Question: I am developing a very simple course catalog. I am using dynamic select drop down menus to display 'courses' being offered by an specific 'academy'. Initially, I am displaying the full list of 'courses available' in theses select menus with values from mysql database table named 'courses_selection_list'. Then I am selecting courses being offered by 'academy_id=15' by marking the values 'selected=selected'. In the Jquery/JS you will see that I am making a one time ajax call to file <URL> where it then displays the select menus when the page loads.
My problem is the following: I am only able to display one value of the course being offered by 'academy_id=15'. How can I display them all? Or is there a better approach to this? <URL>
<URL>
'''
<script>
var option = $('#courses_offered').val();
showFields(option);
function showFields(option){
var content = '';
for (var i = 1; i <= option; i++){
var content = '';
for (var i = 1; i <= option; i++){
(function(i) {
$.ajax({
type: "POST",
url: "getCourses.php",
data: {
value: option
},
success: function (data) {
content += '<div id="course_'+i+'">'
+'<label>Course # '+i+'</label><br />'
+'<label>Course Name:</label>'
+'<select id="coursename_'+i+'" name="coursename_'+i+'" class="course_list">'
+'<option value="" >--- Select ---</option>"';
content += data;
content += '</select></div></br>';
$('#course_catalog').html(content);
}
});
})(i);
}
$('#course_catalog').html(content);
}
$('#course_catalog').html(content);
}
</script>
<select name="courses_offered" id="courses_offered" disabled>
<?php
$db_select2 = $db_con->prepare("
SELECT academy_id
FROM courses_by_academy
WHERE academy_id = :id
");
if (!$db_select2) return false;
if (!$db_select2->execute(array(':id' => $id))) return false;
$courses_count = $db_select2->rowCount();
echo "<option>----Select----</option>";
echo "<option value="1"". (($courses_count=="1")?"selected="selected"":"") .">1</option>";
echo "<option value="2"". (($courses_count=="2")?"selected="selected"":"") .">2</option>";
echo "<option value="3"". (($courses_count=="3")?"selected="selected"":"") .">3</option>";
echo "<option value="4"". (($courses_count=="4")?"selected="selected"":"") .">4</option>";
echo "<option value="5"". (($courses_count=="5")?"selected="selected"":"") .">5</option>";
?>
</select>
<div id="course_catalog"></div>
'''
<URL> - courses values
'''
$id = 15;
//get the course list
$course_query = $db_con->prepare("SELECT course_id, course_name FROM courses_selection_list;");
$course_query->execute();
$data = $course_query->fetchAll();
foreach ($data as $row){
//select the courses being offered by academy_id=15
$option = "<option value='".$row["course_id"].":".$row["course_name"]."'";
$db_select = $db_con->prepare("
SELECT academy_id, course_name, course_id,
course_start_date, course_end_date
FROM courses_by_academy
WHERE academy_id = :id
");
if (!$db_select) return false;
if (!$db_select->execute(array(':id' => $id))) return false;
$results = $db_select->fetchAll(\PDO::FETCH_ASSOC);
if (empty($results)) return false;
foreach ($results as $value) {
$result= $value['course_id'];
if ($result == $row['course_id']) {
$option .= "selected='selected'";
}
}
$option .= ">". $row['course_name'] ."</option>";
//show result
echo $option;
}
'''
'courses_selection_list'
'''
+-----------+-------------------------+
| course_id | course_name |
+-----------+-------------------------+
| 1 | Math |
| 2 | English |
| 3 | Science |
| 4 | Other- Not Listed |
| 5 | Social Studies |
| 6 | Home Mac |
| 7 | Business Management |
| 8 | Psychology |
| 9 | Accounting |
| 10 | Advanced Networks |
| 11 | Information Techonology |
+-----------+-------------------------+
'''
'courses_by_academy'
'''
+----+------------+--------------------------+-----------+------------+----------+
| id | academy_id | course_name | course_id | start_date |end_date |
+----+------------+--------------------------+-----------+------------+----------+
| 1 | 15 | Science | 3 |2013-12-04 |2013-12-25|
| 2 | 15 | Business Management | 7 |2013-12-04 |2013-12-25|
| 3 | 15 | Information Technology | 11 |2013-12-04 |2013-12-25|
+----+------------+--------------------------+-----------+------------+----------+
'''
Desired Result:

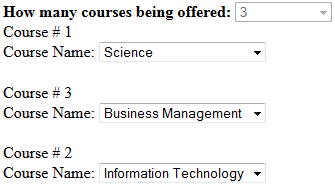
Answer: Javascript insert into document.ready event
'''
var option = 3,
$course_catalog = $('#course_catalog');
showFields(option);
function showFields(option){
$course_catalog.html('');
// request only once
$.ajax({
type: "POST",
url: "getCourses.php",
async : false,
data: {
value : option
},
dataType : 'json',
contentType : 'application/json',
success: function (data) {
for (var i = 1; i <= option; i++){
// prepare select
$course_catalog.append('<div id="course_' + i + '"><label>Course # '+i+'</label><br />'
+'<label>Course Name:</label>'
+'<select id="coursename_'+i+'" name="coursename_'+i+'" class="course_list">'
+'<option value="" >--- Select ---</option>"'
+'</select><br/><p id="date_'+i+'"></p></div></br>');
var $el = $course_catalog.find('#coursename_' + i),
val = 0,
index = 1;
for(var n in data) {
var o = data[n];
if (o.academy_id > 0) {
if (index == i) {
val = o.id + ':' + o.name;
$course_catalog.find('#date_'+i).html('Start at: ' + o.start_date + ' until '+o.end_date);
}
index ++;
}
$el.append('<option value="' + o.id + ':' + o.name + '">'+o.name+'</option>');
}
$el.val(val);
}
}
});
}
'''
PHP code:
'''
header("Content-type: application/json");
$id = 15;
//get the course list
$course_query = $db_con->prepare("
SELECT
t.course_id, t.course_name, IFNULL(lj.academy_id, 0) as academy_id, lj.course_start_date, lj.course_end_date
FROM courses_selection_list as t
LEFT JOIN courses_by_academy as lj
ON (lj.course_id = t.course_id AND lj.academy_id = :id)
ORDER BY t.course_id
");
$course_query->execute(array(':id' => $id));
$data = $course_query->fetchAll();
$course_data = array();
foreach ($data as $row) {
$course_data[] = array(
"id" => $row["course_id"],
"name" => $row["course_name"],
"academy_id" => $row["academy_id"],
"start_date" => $row["course_start_date"],
"end_date" => $row["course_end_date"],
);
} // foreach ($data as $row) {
echo json_encode($course_data);
'''